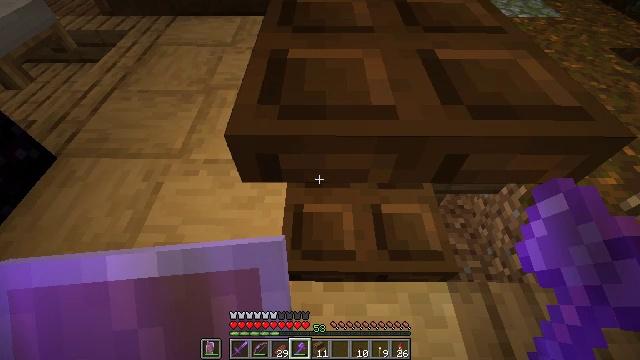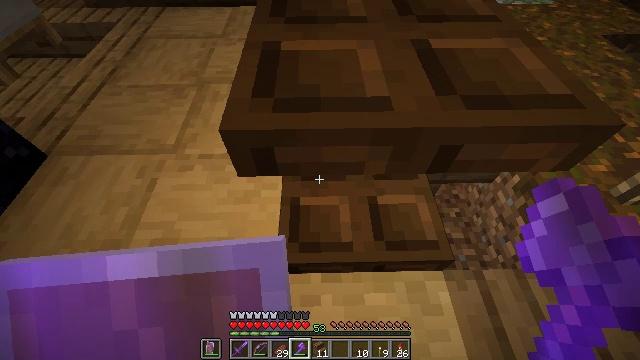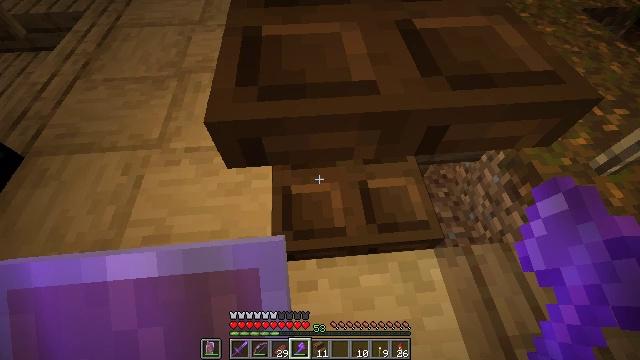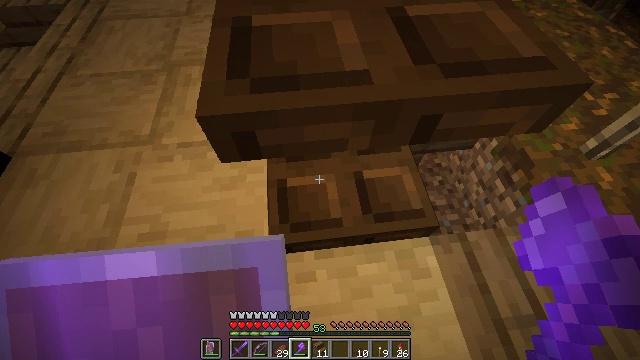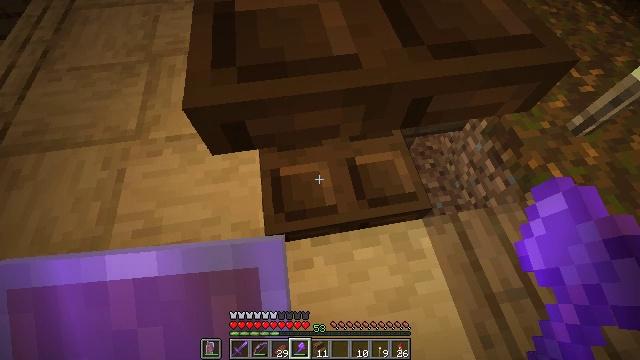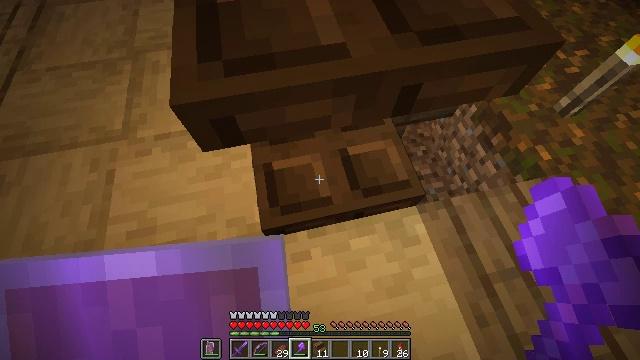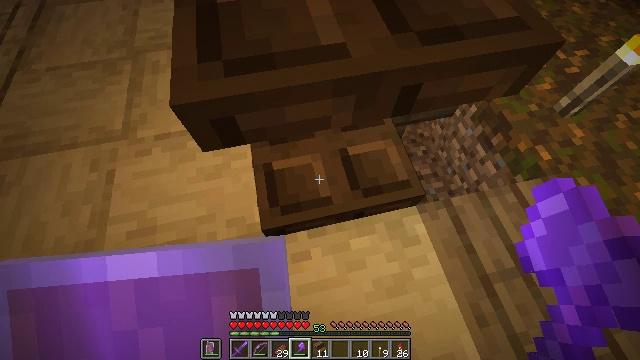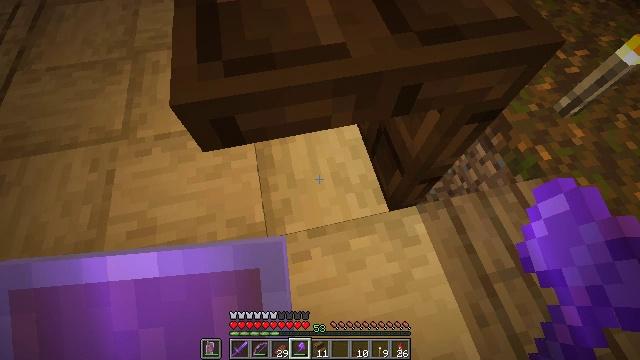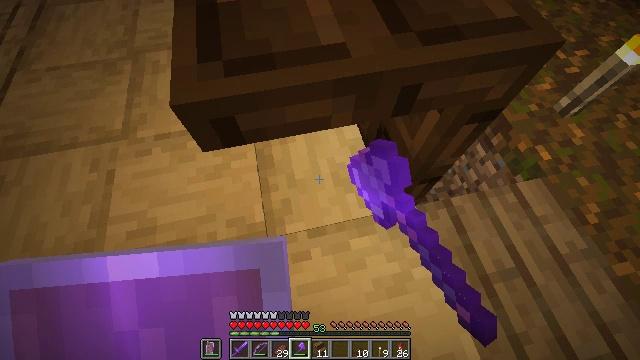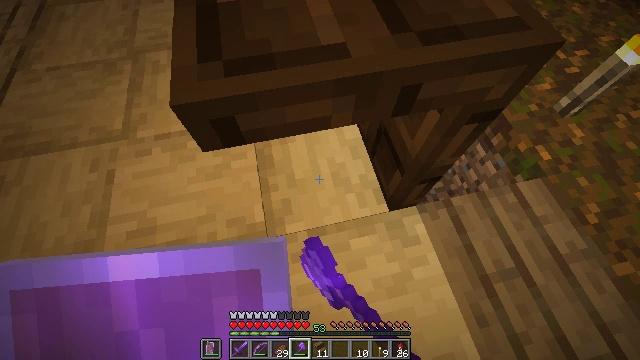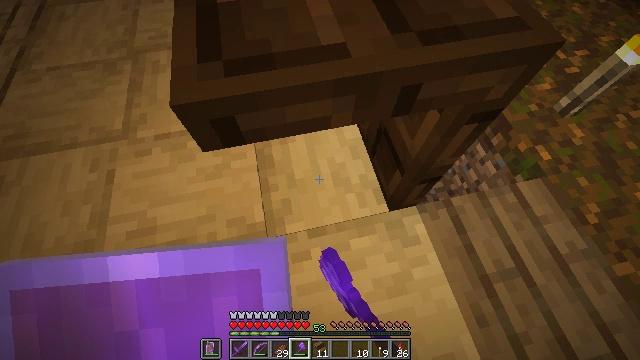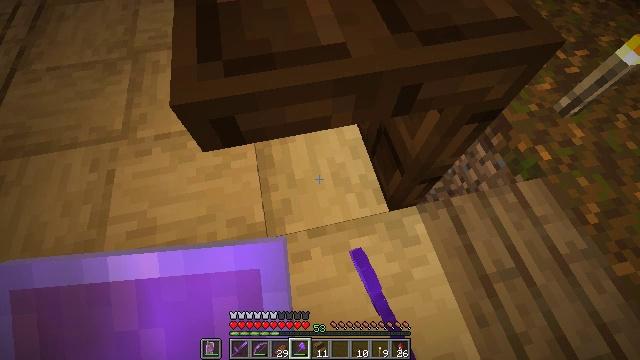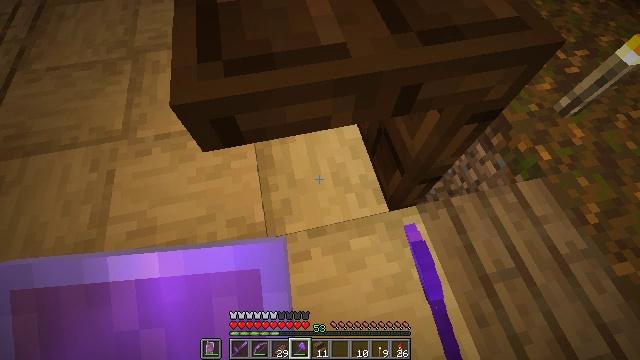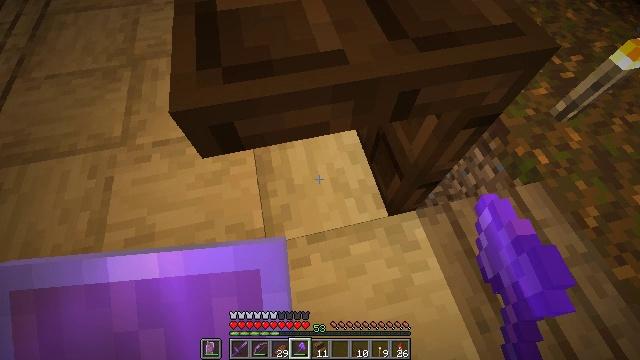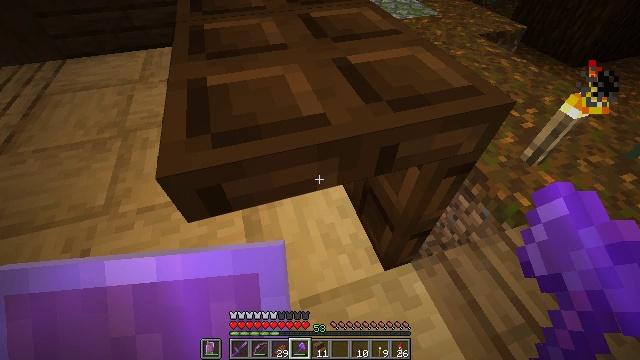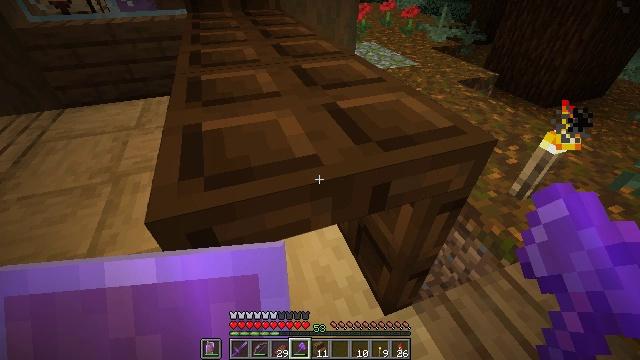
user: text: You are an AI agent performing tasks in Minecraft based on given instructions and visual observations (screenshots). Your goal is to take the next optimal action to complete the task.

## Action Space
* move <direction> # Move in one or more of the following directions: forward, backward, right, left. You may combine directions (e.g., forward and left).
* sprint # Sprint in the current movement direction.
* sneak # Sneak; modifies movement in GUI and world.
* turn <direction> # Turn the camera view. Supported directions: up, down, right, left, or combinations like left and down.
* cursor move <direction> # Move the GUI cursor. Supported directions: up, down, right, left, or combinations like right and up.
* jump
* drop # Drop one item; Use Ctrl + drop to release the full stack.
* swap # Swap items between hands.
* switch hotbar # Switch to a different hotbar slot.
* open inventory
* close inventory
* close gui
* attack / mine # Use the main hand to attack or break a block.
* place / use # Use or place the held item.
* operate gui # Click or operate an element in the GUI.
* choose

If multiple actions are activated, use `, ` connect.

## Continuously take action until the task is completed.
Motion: motion action
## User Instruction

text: Mine the dark oak trapdoor.
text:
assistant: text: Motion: turn right and down
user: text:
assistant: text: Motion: turn right and down
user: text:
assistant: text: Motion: turn right and down
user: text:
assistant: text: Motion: turn right and down
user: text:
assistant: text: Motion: turn right and down
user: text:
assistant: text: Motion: no_op
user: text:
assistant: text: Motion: use / place
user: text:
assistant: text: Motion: use / place
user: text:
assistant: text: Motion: use / place
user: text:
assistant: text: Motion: no_op
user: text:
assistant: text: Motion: no_op
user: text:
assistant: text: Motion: no_op
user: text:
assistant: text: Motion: turn up
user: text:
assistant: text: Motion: turn right and up
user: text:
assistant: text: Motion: turn right and up
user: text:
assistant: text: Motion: turn up
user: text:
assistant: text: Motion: no_op
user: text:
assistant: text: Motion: no_op
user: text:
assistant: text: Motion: no_op
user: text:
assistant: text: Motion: turn right and down
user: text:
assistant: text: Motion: turn right and down
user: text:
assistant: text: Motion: turn right and down
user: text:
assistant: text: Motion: turn right and down
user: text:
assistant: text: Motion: no_op
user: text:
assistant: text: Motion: move right
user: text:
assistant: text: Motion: move right, turn left
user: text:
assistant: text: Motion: move right, turn left
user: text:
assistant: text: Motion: move right, turn left and down
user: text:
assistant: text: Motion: move right, turn left and down
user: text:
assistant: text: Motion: move right, sneak, turn left